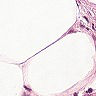
Metastatic tissue present: no